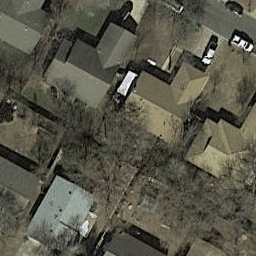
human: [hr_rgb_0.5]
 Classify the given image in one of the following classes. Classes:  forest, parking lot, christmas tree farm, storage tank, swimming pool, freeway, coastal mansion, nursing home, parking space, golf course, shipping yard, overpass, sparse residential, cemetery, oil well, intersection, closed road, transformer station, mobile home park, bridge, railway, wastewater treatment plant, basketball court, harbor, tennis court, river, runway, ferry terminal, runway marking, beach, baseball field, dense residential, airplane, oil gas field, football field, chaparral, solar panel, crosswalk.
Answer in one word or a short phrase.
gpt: dense residential